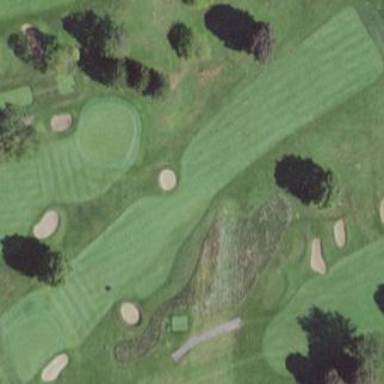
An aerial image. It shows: Grassy area designated as golf fairway.